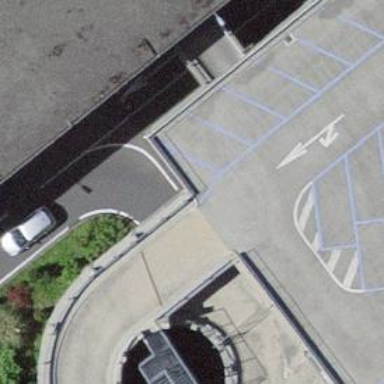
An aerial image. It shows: Parking entrance.